Question: How to make such a thing happen so that the input box shows underscore/underline right when you click the input box and then as you type the dashes keep getting replaced by characters.
Like in this case for a phone no. there was a 10-digit underscore/underline already there as I click on the input box and as I fill in the contact no. the characters replace the underscore/underline.

Like there is this 'Mobile' input box, I want it to work in the following way:
- It should show blank (white) when idle but when clicked it should show a ten character underscores/underlines/dashes which depicts the 10-digit phone no. is required to be filled in.e.g. Mobile +91(0): ____________________- Then, as I start typing in the dashes should start to get replaced by the numbers typed. Like if 2 numbers/digits are typed there should be 8 dashes following the 2 numbers/digits that were typed.e.g. Mobile +91(0): 98________________- And this should keep on going like 5 numbers down it should look like what followse.g. Mobile +91(0): 99887__________
and so on. As all the numbers/digits have been filled in the input box the dashes totally get replaced by the typed in numbers, which shows the user that all 10-digits have been filled in and no number has been left out.
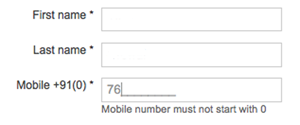
Answer: Use jQuery
> jqxMaskedInput represents a jQuery input widget which uses a mask to
distinguish between proper and improper user input. You can define
phone number, ssn, zip code, dates, etc. masks by setting the
jqxMaskedInput mask property.
Here is the link
<URL>